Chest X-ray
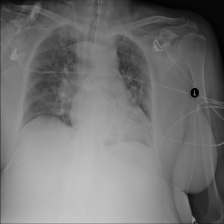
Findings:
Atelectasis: negative
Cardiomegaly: negative
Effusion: negative
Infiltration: negative
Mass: negative
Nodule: negative
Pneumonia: negative
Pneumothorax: negative
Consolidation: negative
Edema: negative
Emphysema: negative
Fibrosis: negative
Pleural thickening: negative
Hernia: negative